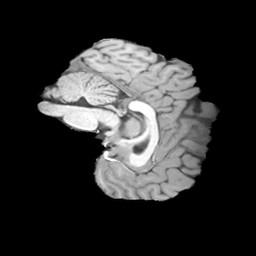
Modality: T1w
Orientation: sagittal
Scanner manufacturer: siemens
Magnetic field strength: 3 T
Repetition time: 2 s
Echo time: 0.0024 s